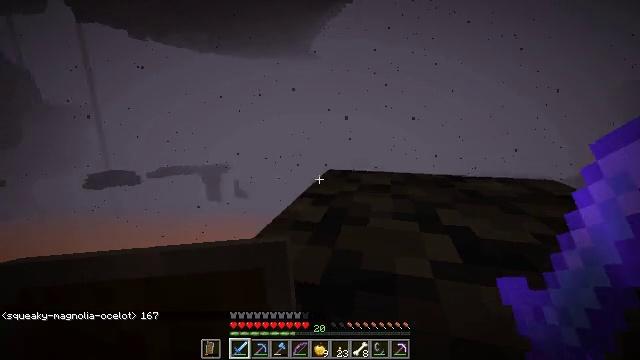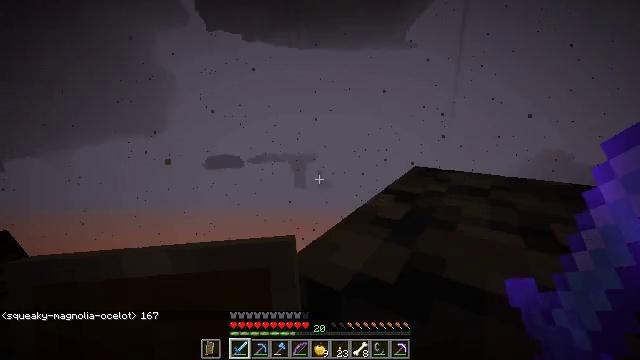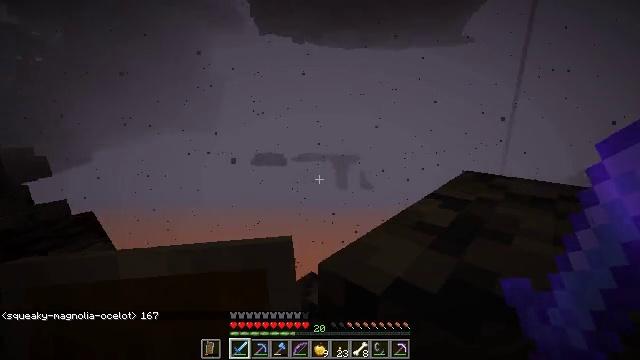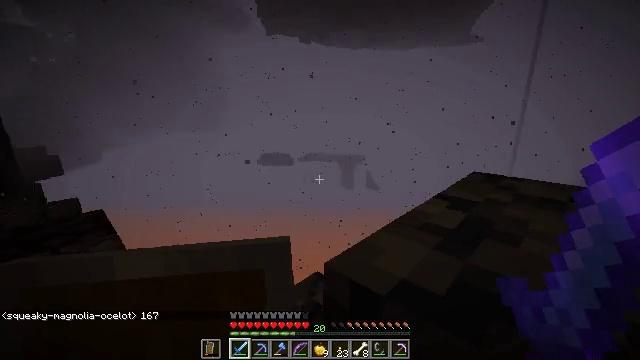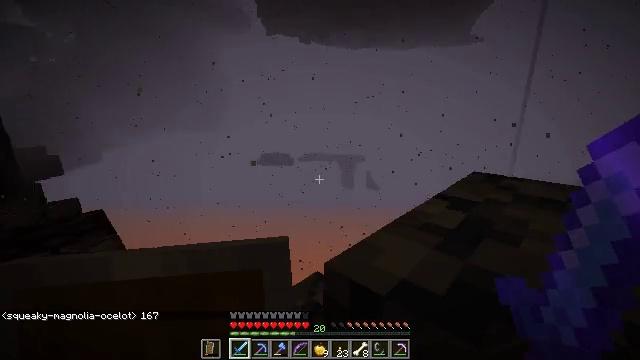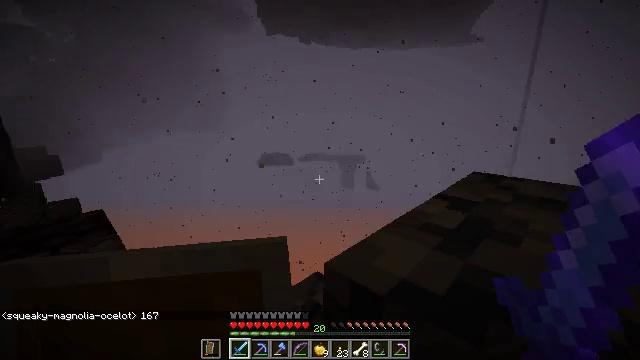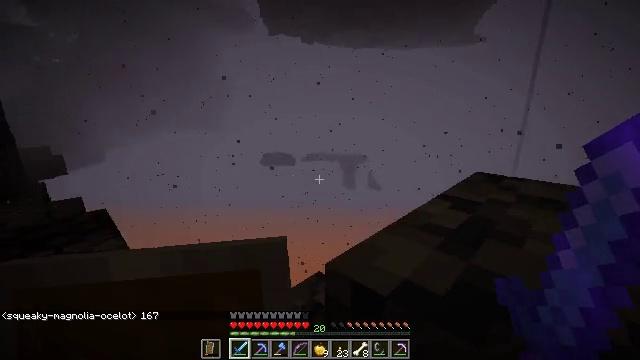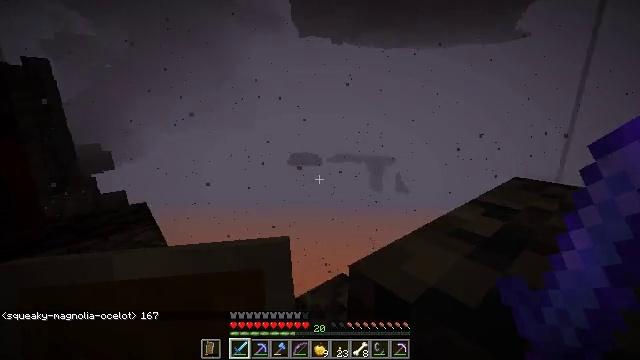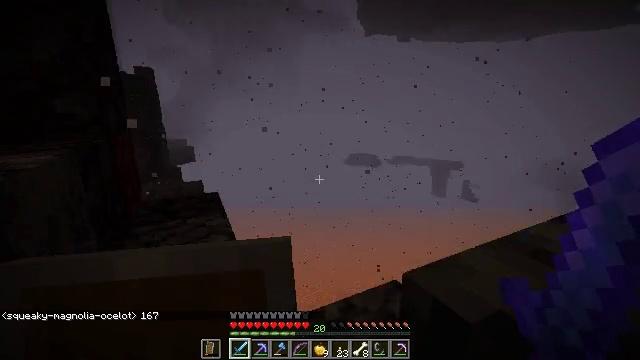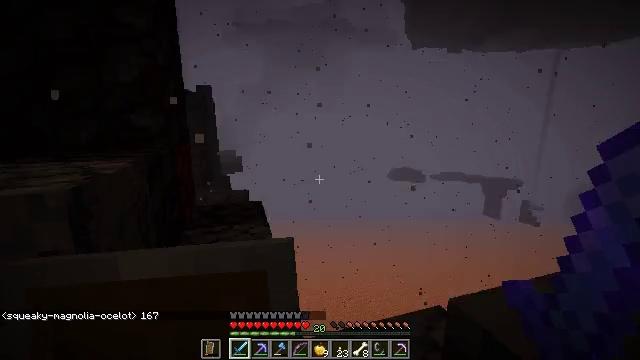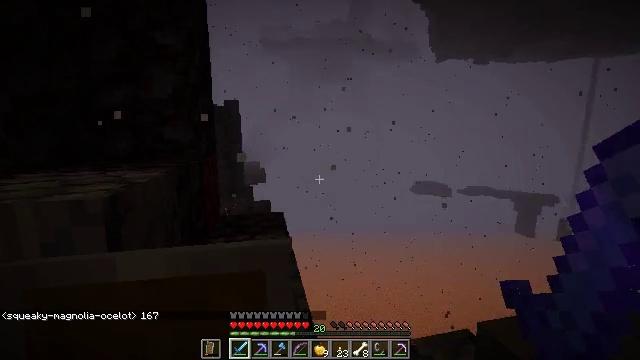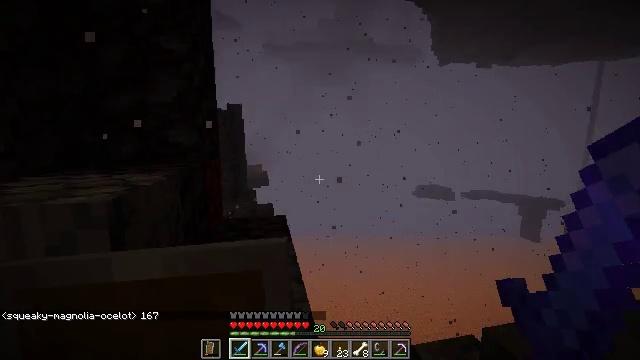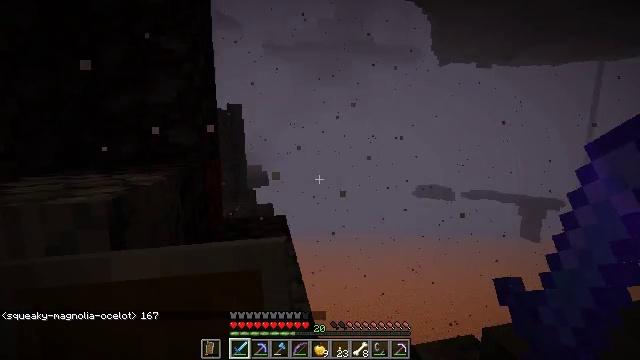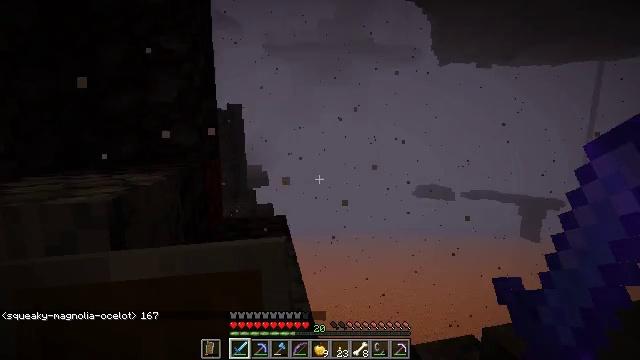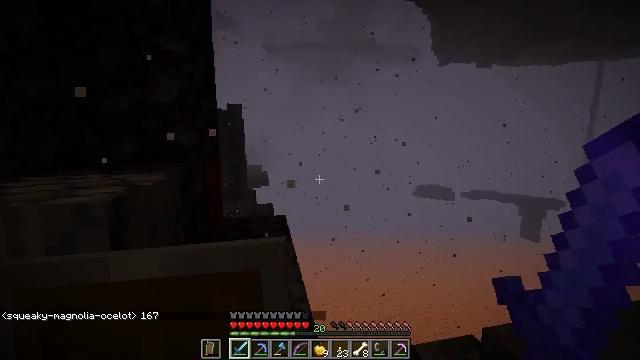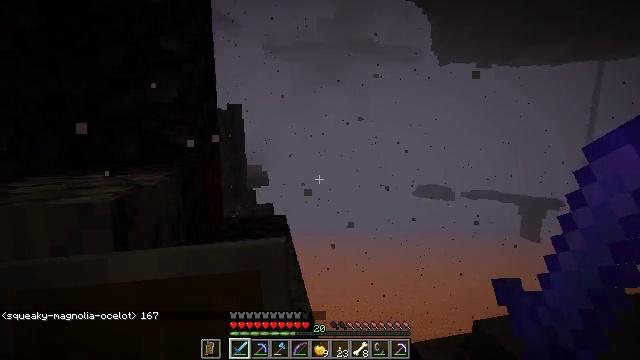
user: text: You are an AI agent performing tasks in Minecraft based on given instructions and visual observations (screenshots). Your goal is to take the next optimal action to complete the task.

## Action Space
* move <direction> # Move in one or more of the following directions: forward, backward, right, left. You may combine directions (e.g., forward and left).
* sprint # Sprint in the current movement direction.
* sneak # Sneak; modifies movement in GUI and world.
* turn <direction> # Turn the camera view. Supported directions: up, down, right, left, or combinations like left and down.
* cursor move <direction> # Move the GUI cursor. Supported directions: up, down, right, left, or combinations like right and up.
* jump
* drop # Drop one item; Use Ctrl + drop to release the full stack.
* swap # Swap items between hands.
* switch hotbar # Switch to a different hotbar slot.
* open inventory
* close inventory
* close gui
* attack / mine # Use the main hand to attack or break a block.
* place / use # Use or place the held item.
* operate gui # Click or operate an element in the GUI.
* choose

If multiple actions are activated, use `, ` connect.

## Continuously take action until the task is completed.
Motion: motion action
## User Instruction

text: Fight hostile mobs.
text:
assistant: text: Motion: sneak, turn left and down
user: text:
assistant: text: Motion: sneak, turn left
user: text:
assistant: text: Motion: sneak, turn left
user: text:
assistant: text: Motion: sneak
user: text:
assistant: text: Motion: sneak
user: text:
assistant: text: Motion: sneak
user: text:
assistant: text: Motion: sneak, turn left
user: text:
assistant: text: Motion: sneak, turn left
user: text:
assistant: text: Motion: sneak, turn left and up
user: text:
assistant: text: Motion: sneak, turn left and up
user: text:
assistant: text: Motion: sneak
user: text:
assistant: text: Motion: sneak
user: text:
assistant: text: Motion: sneak
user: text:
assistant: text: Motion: sneak
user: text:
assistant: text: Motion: move back, sneak
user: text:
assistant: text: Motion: move back, sneak
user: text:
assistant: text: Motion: move back and move left, sneak, turn left
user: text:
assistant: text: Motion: move back and move left, sneak, turn left
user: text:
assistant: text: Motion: move left, sneak, turn left and down
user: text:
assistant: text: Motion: move left, sneak, turn left and down
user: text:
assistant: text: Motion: move forward and move left, sneak
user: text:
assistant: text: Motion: move forward and move left, sneak
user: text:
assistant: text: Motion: move forward and move left, sneak
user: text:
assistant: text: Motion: move forward, sneak
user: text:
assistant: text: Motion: move forward, sneak
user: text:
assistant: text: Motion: move forward, sneak
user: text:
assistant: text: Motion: move forward, sneak, turn right
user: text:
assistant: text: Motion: move forward and move right, sneak
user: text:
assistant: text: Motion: move forward and move right, sneak, turn left and down
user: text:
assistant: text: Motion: move forward and move right, sneak, turn left and down